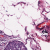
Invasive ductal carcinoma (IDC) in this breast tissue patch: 0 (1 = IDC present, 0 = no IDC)